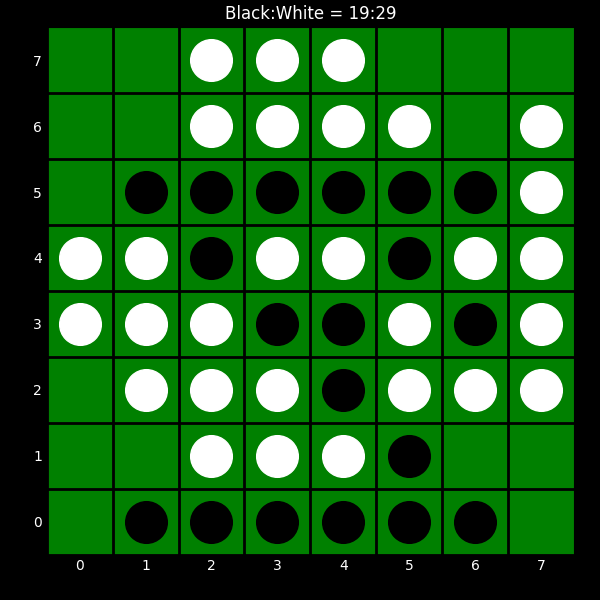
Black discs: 19
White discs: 29